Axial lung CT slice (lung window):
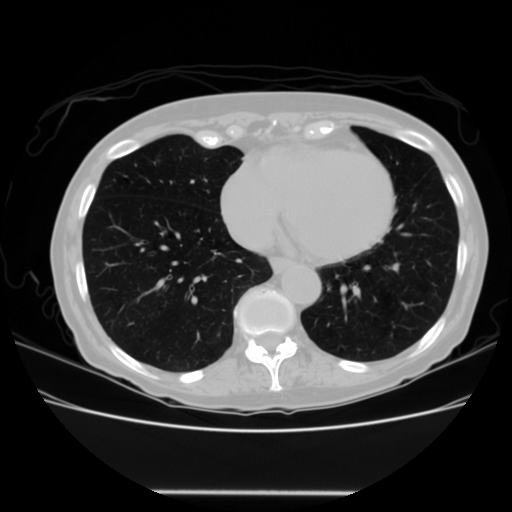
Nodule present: no